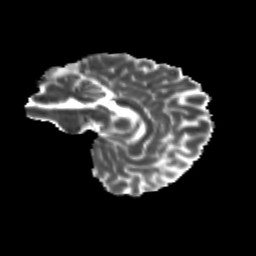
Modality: MD
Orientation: sagittal
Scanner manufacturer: siemens
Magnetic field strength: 3 T
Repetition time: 9.2 s
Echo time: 0.084 s